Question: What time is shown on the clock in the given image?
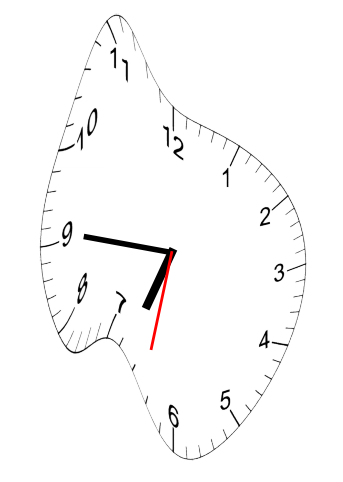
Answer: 06:45:32